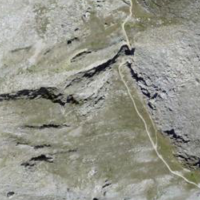
EUNIS habitat code: 48
Species observed at this site:
Saxifraga oppositifolia
Bartsia alpina